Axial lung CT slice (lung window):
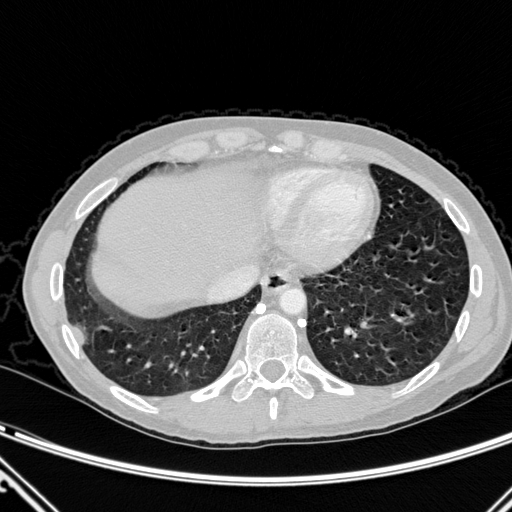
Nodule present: no